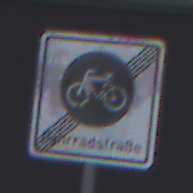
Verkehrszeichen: EndeFahrradstrasse
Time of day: MorningAfternoon
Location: Outdoor (Suburban)
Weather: Overcast
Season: NotSpecified
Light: Natural